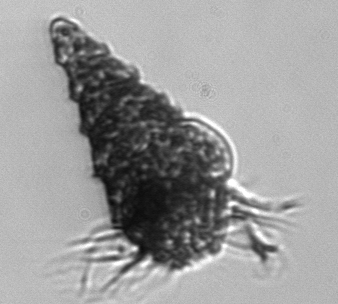
Label: Laboea_strobila